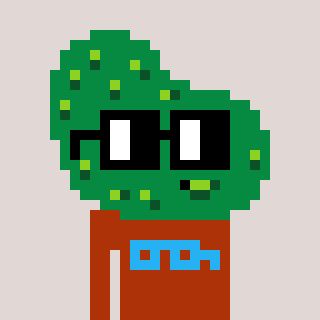
a pixel art character with square black glasses, a pickle-shaped head and a hotbrown-colored body on a warm background